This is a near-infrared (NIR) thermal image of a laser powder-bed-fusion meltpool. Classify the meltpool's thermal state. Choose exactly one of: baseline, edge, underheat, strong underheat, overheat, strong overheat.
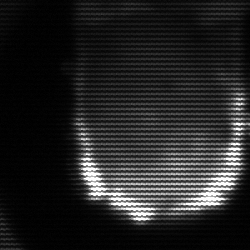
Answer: baseline